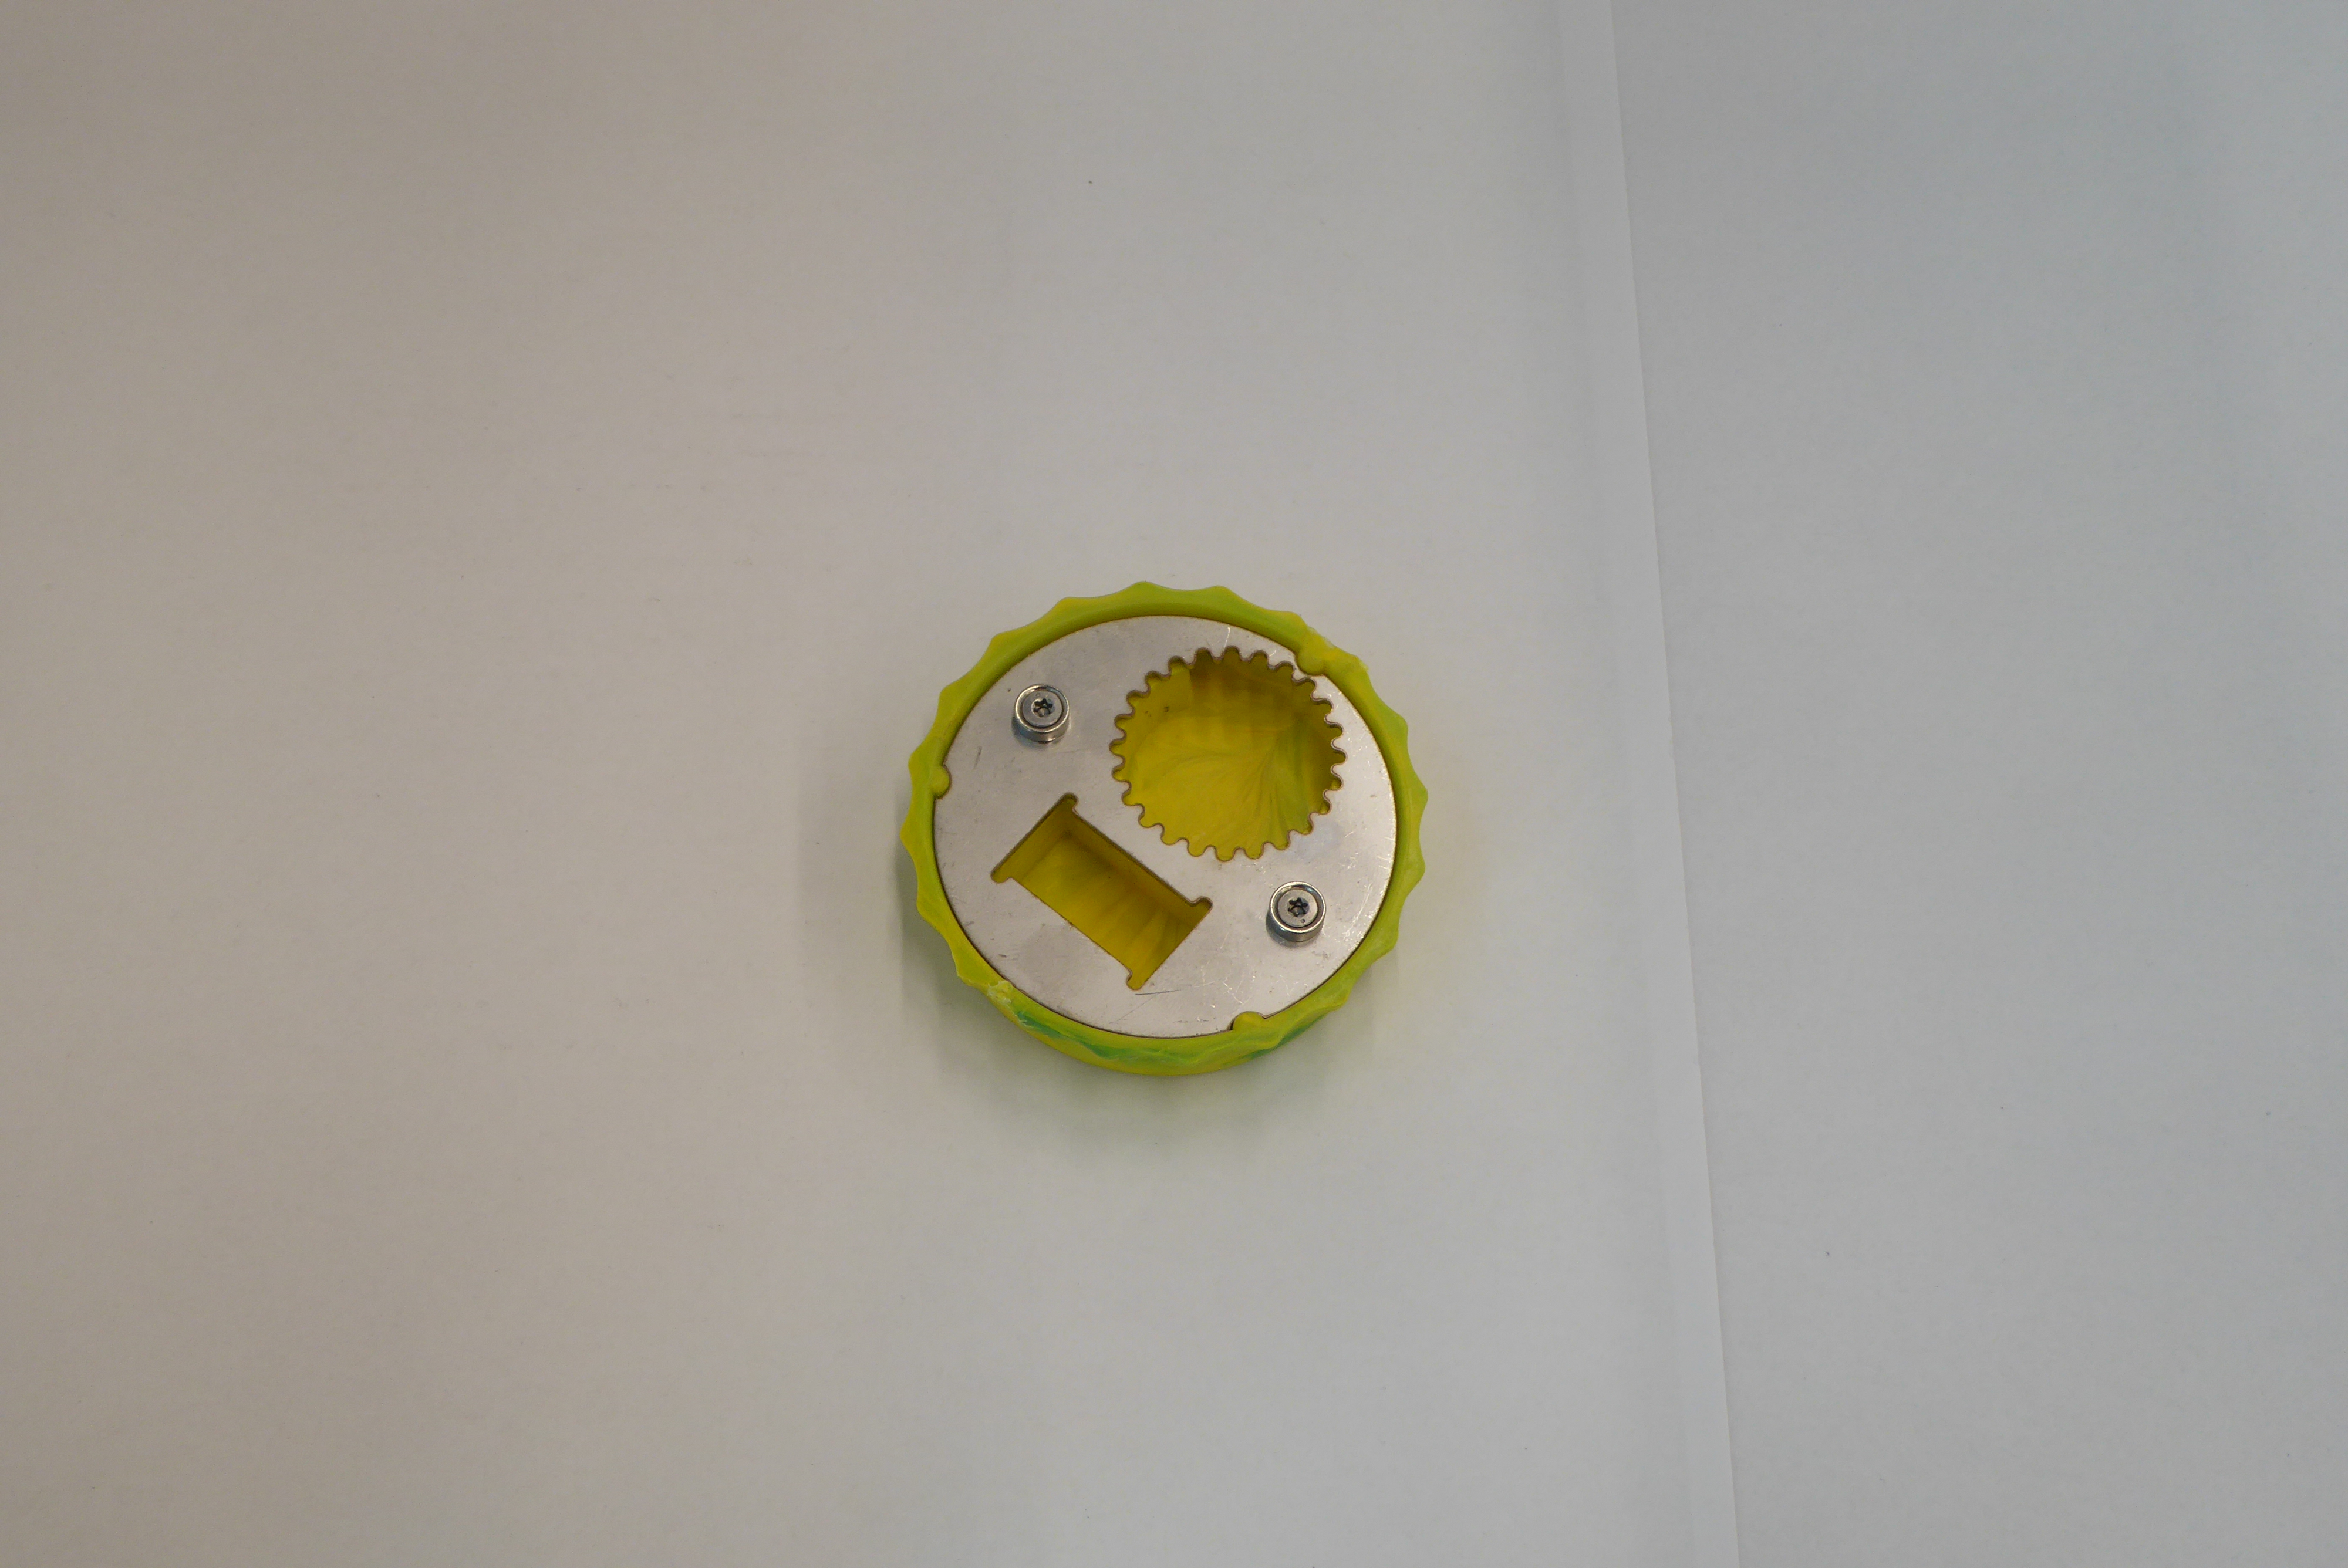
Label: Bottle Opener